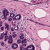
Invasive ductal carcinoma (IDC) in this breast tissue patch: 0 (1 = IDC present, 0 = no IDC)